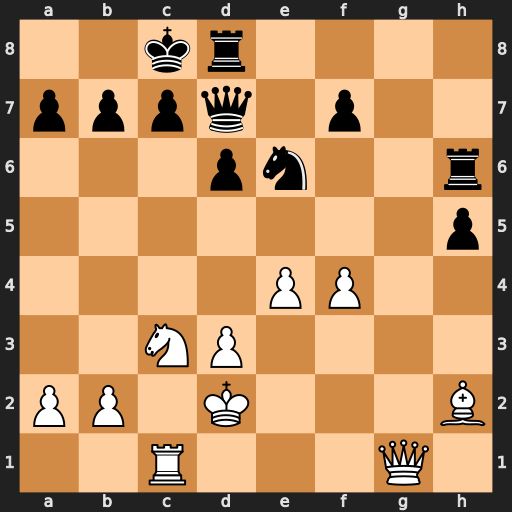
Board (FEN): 2kr4/pppq1p2/3pn2r/7p/4PP2/2NP4/PP1K3B/2R3Q1
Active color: w
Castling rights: -
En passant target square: -
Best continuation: Qxa7 Qc6 Nd5